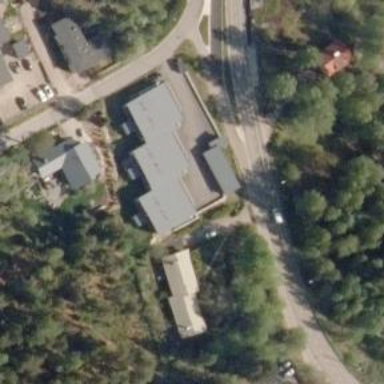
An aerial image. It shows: Driveway leading to service road.